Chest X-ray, AP view. Patient: 9 years old, sex M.
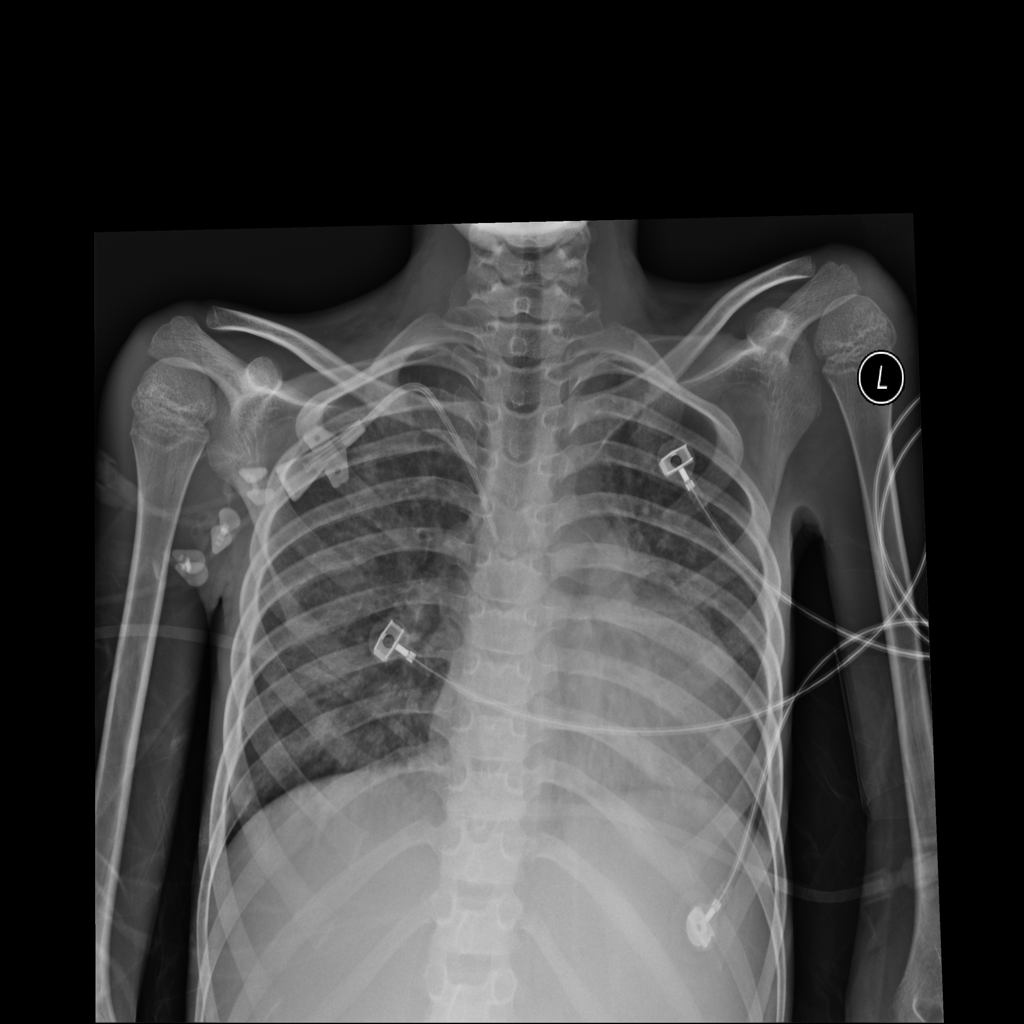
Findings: Cardiomegaly, Effusion